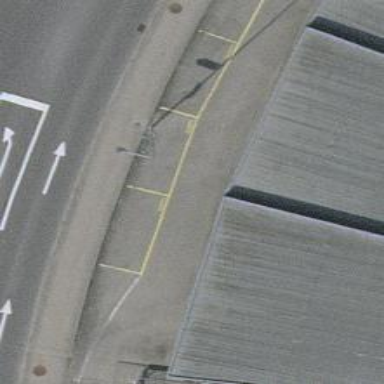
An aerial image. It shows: Service road with parallel parking lanes on the right side.